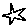
Label: star